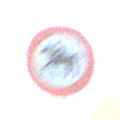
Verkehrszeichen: VerbotReiter
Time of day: SunriseSunset
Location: Outdoor (Nature)
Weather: Clear
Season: NotSpecified
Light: Natural